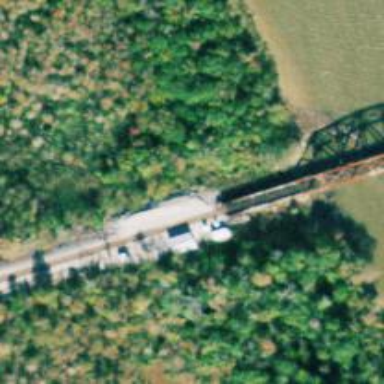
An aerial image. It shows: Bridge over railway line.